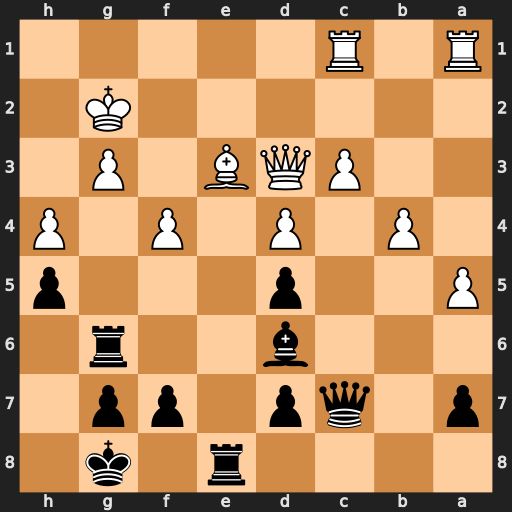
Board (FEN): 4r1k1/p1qp1pp1/3b2r1/P2p3p/1P1P1P1P/2PQB1P1/6K1/R1R5
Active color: b
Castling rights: -
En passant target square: -
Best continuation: Rxe3 Qxe3 Bxf4